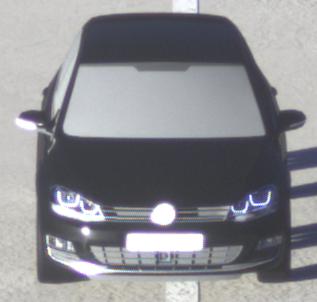
Make: VW
Model: Golf 1.2 TSI BMT
Detailed model: Golf (VII)
Model produced from: 2012/11
Model produced until: 2014/05
Doors: 3
Color: black
Road condition: dry road
Daytime: sunrise or sunset
Contrast: high contrast